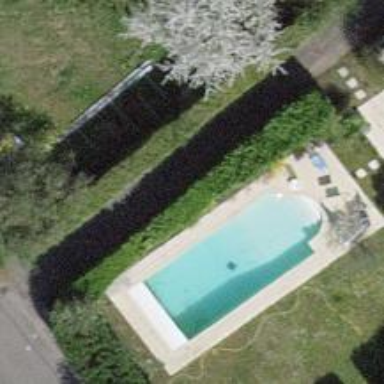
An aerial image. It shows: Outdoor swimming pool on leisure land.